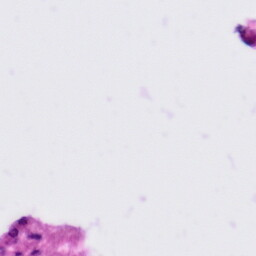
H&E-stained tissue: Tonsil